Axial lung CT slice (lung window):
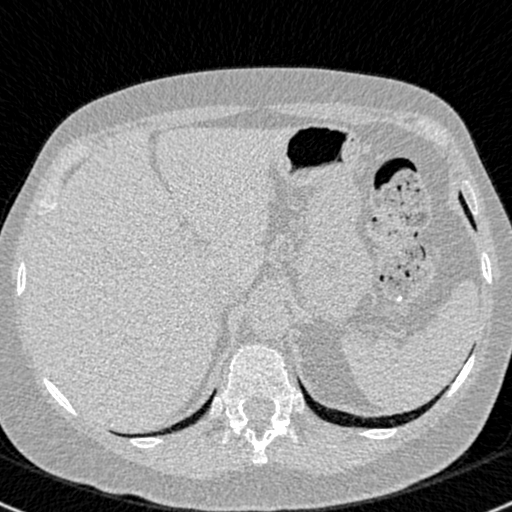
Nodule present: no